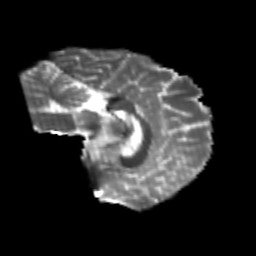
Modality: T2w
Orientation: sagittal
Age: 24
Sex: female
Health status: healthy
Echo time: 0.074 s